Interaction volume radius: 10 \u00c5
Interaction volume height: 30 \u00c5
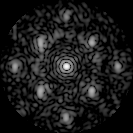
Disorder parameter: 0.4446